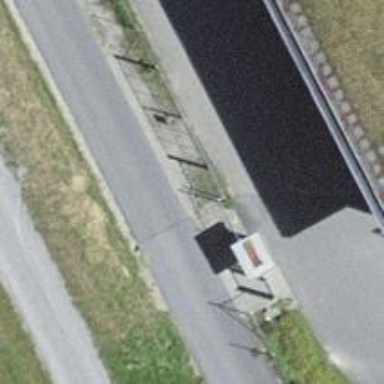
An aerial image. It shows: Full-height turnstile barrier.